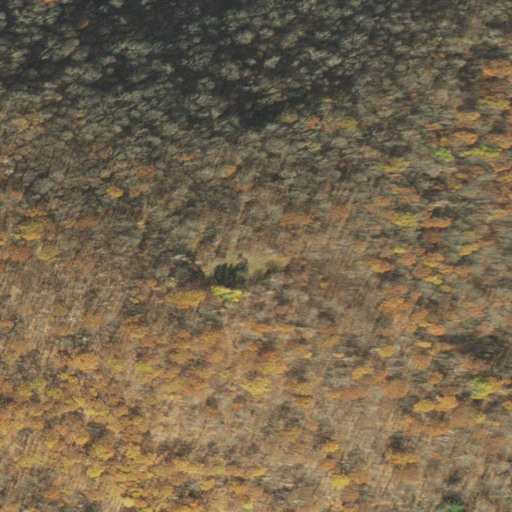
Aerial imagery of mountain in Vermont named Rupert Mountain containing deciduous forest, pasture, and evergreen forest